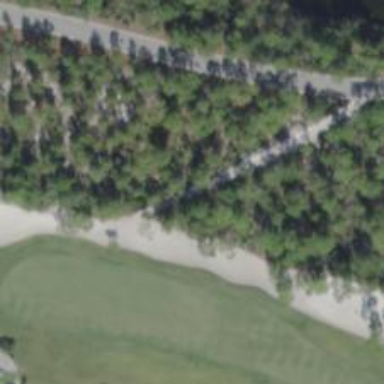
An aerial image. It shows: Pathway for golfing.